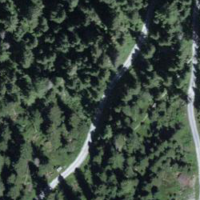
EUNIS habitat code: 43
Species observed at this site:
Parnassia palustris